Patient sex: M
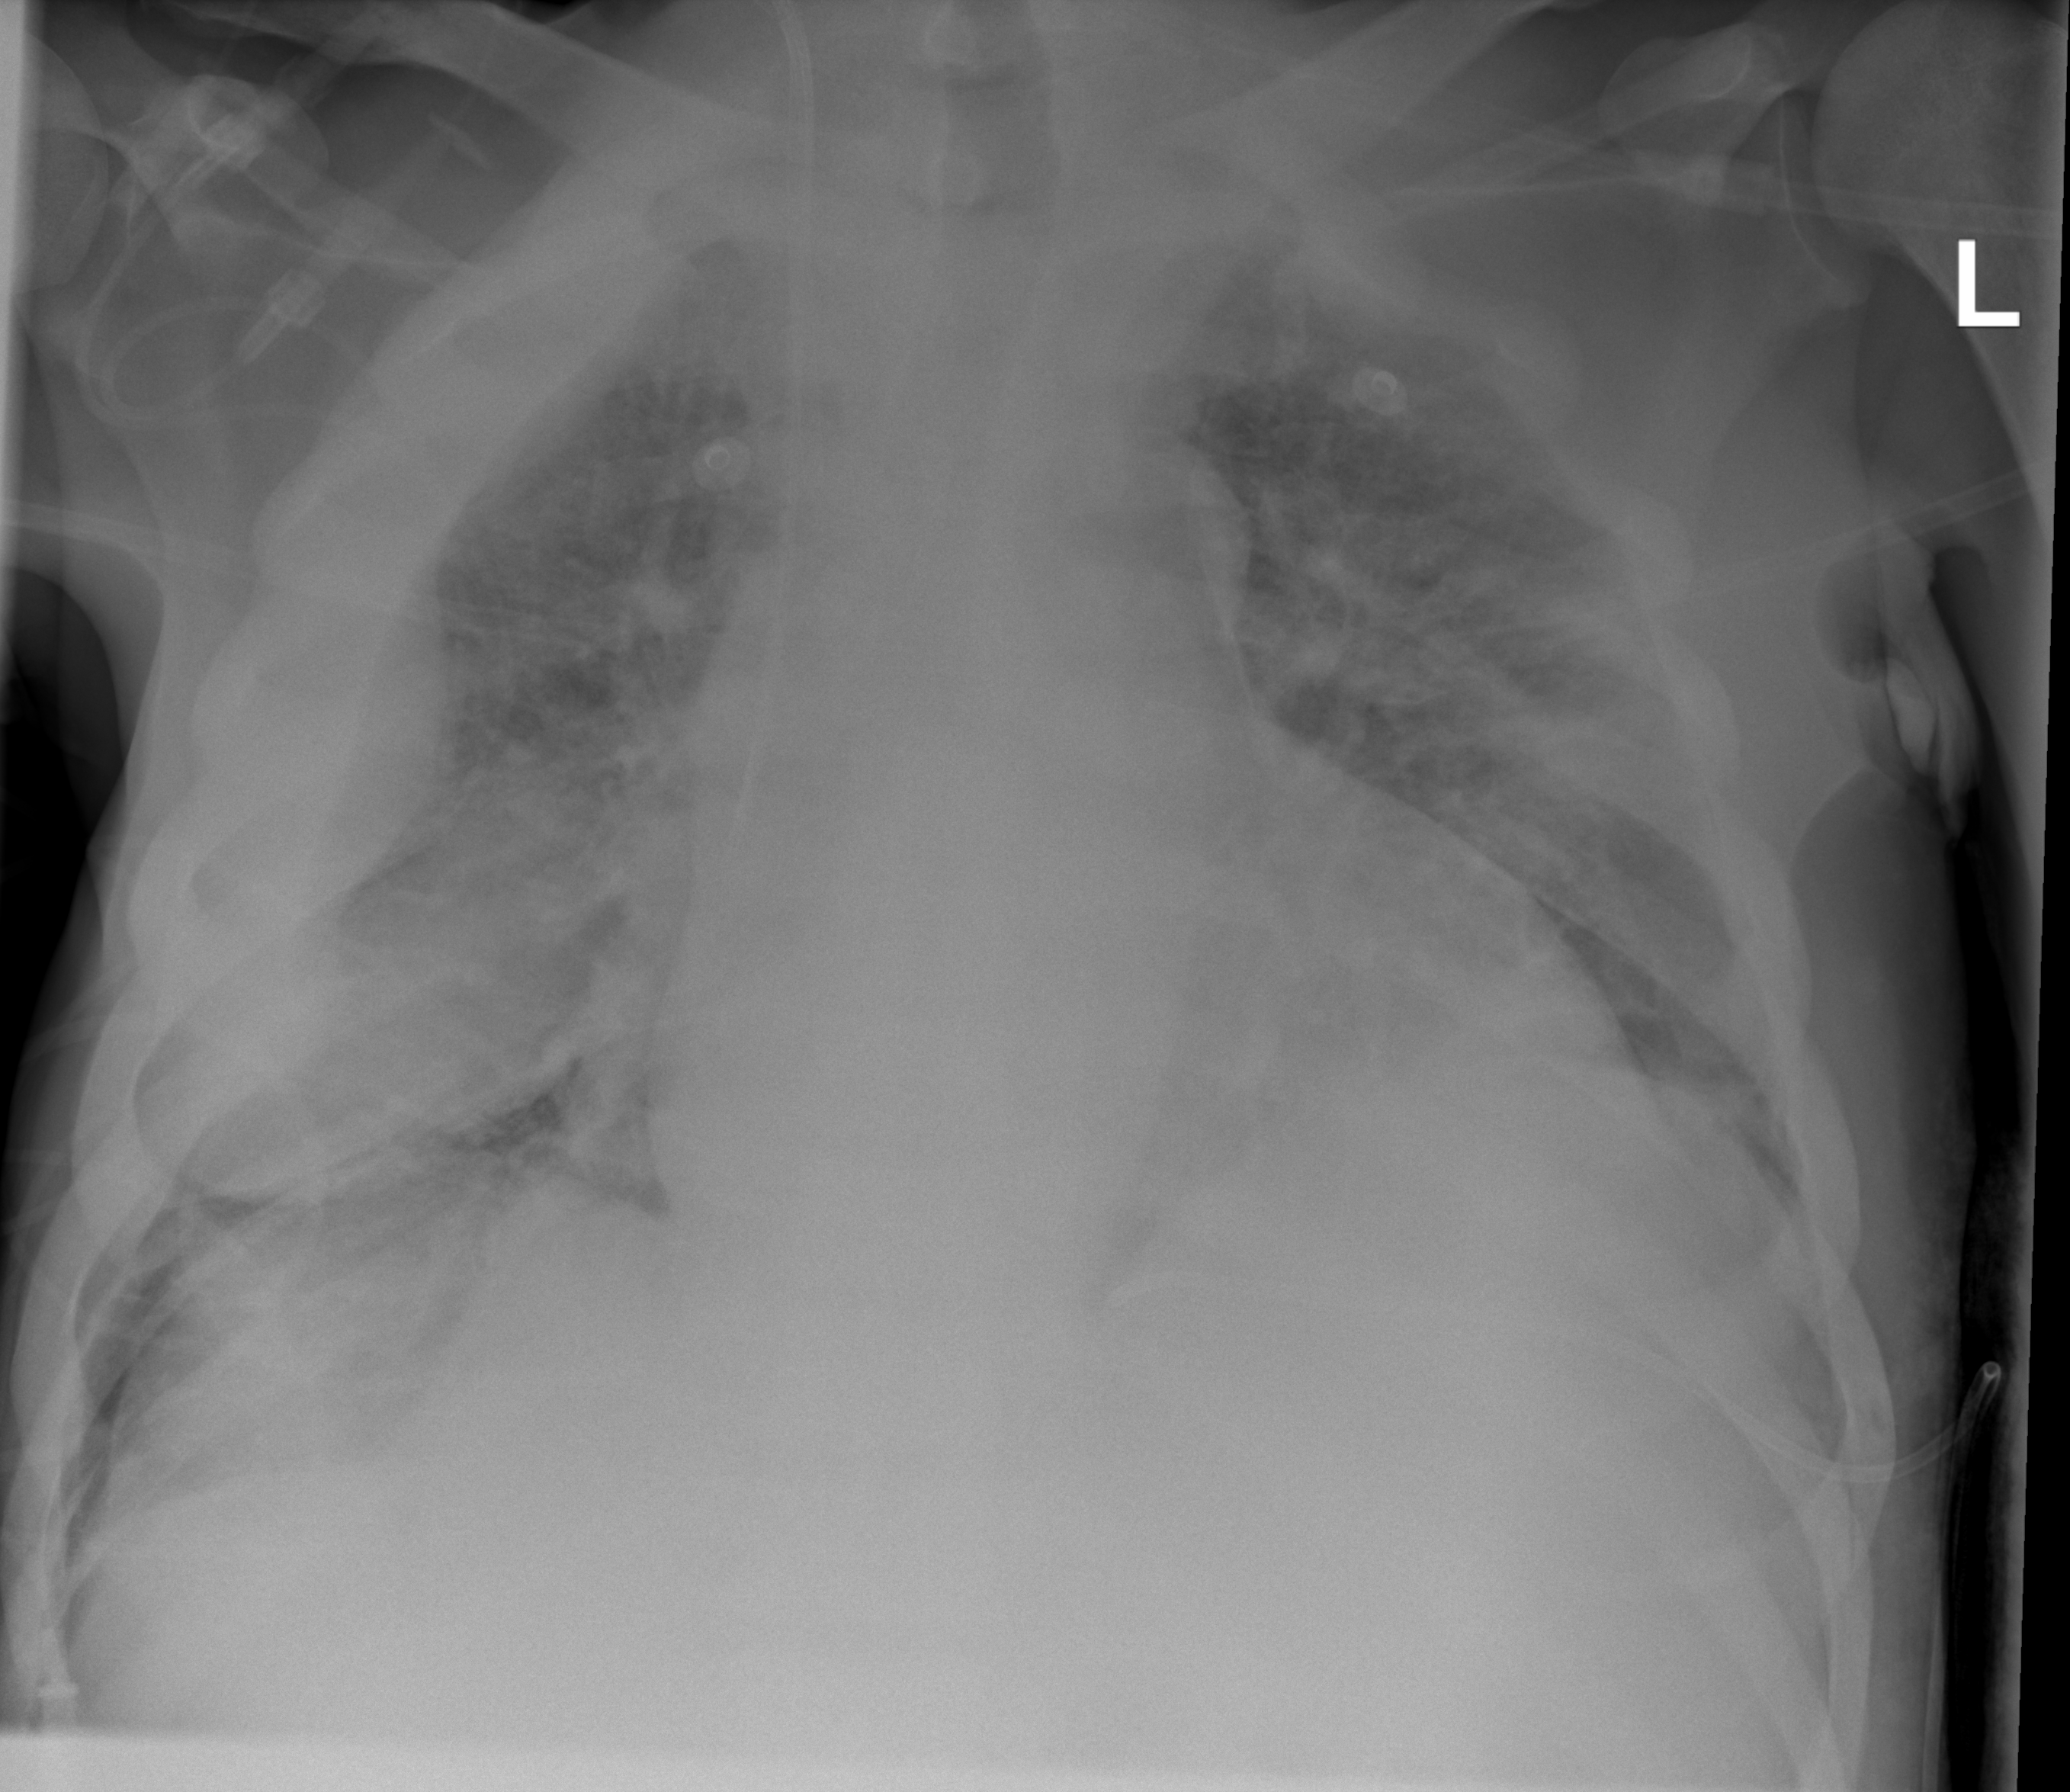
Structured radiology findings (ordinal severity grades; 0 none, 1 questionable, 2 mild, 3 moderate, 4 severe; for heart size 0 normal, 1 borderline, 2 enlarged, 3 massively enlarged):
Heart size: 2
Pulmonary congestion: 3
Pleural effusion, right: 3
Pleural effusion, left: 2
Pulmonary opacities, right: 3
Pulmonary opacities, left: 3
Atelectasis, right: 3
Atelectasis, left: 2